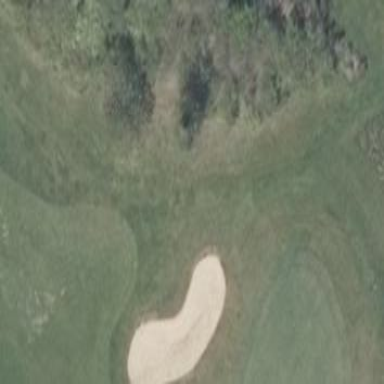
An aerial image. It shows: Sand bunker on golf course.